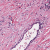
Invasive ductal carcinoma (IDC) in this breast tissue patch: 1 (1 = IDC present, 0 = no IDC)